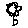
Label: flower